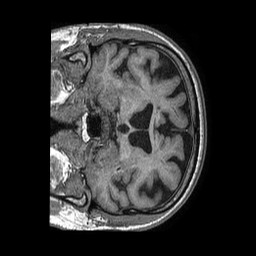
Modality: T1w
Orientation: coronal
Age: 79
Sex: male
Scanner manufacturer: philips
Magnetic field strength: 1.5 T
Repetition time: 0.007528 s
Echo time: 0.003423 s